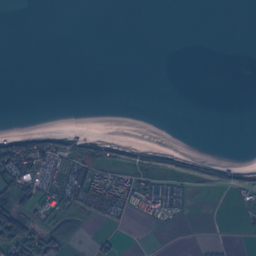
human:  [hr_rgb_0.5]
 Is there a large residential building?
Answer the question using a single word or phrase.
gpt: no

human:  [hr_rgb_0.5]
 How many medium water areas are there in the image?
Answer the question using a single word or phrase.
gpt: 3

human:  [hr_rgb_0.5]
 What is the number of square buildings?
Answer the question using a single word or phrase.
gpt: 0

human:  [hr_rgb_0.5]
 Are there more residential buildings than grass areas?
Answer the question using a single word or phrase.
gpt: yes

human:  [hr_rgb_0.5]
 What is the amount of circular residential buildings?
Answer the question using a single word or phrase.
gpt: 0

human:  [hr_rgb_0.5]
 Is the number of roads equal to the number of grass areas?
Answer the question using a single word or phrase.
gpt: no

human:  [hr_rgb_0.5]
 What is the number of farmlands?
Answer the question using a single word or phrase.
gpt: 14

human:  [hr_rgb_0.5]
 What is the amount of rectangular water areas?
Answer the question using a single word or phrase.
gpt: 8

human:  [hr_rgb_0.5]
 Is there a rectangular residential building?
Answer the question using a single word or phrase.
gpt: yes

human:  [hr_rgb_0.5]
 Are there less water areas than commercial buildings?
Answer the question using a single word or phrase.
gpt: no

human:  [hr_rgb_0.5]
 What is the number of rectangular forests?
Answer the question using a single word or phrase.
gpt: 11

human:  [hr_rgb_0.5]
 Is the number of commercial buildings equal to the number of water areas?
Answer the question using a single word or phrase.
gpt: no

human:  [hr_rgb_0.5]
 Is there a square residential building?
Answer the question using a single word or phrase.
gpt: no

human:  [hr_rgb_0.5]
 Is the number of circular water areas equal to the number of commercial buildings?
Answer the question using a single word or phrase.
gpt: no

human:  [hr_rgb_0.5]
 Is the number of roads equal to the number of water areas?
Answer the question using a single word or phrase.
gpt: no

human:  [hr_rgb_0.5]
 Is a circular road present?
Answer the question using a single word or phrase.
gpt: no

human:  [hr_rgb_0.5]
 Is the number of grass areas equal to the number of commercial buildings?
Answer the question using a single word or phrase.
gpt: no

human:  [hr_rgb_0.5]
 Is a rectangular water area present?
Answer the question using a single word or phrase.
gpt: yes

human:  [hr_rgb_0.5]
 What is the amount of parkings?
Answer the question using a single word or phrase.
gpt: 11

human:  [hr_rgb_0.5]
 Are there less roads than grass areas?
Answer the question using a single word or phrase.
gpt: no

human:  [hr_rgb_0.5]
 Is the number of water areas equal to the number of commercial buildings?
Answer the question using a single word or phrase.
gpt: no

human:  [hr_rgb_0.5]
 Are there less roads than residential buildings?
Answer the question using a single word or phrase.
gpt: yes

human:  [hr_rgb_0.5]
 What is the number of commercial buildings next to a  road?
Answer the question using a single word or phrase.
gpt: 4

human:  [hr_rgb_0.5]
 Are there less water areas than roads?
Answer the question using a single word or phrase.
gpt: yes

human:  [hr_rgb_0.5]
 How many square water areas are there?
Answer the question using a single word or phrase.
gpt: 3

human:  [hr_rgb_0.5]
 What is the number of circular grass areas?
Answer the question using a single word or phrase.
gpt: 0

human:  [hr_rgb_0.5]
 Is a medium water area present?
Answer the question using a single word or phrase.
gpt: yes

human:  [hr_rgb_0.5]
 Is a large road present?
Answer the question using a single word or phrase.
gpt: no

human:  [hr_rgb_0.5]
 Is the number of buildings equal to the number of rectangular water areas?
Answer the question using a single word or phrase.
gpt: no

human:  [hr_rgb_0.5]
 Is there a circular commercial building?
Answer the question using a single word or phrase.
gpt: no

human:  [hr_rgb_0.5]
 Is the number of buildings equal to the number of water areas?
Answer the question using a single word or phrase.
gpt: no

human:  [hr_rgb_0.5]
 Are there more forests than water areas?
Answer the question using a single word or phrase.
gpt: yes

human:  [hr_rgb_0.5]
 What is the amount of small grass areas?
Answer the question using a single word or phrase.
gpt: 19

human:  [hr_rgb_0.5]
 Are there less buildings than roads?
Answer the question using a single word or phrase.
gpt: no

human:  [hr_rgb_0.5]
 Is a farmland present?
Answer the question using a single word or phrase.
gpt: yes

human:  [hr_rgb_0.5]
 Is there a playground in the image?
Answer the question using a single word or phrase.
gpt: yes